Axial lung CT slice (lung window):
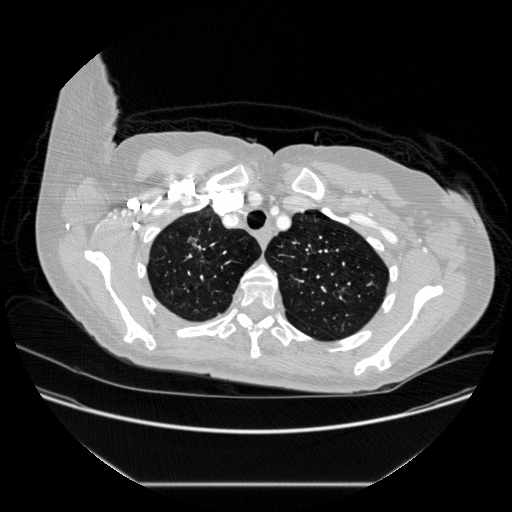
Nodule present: no